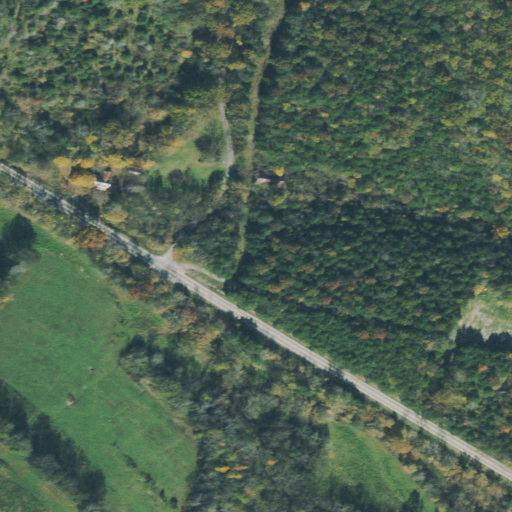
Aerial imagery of valley in Tennessee named Christian Hollow containing evergreen forest, deciduous forest, pasture, open development, low intensity development, mixed forest, woody wetlands, and medium intensity development